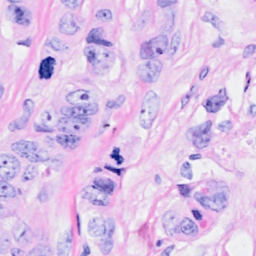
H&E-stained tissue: Breast